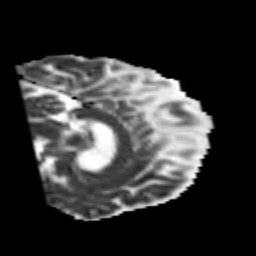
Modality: MD
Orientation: sagittal
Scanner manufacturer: siemens
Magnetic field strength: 3 T
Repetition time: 6.8 s
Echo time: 0.093 s